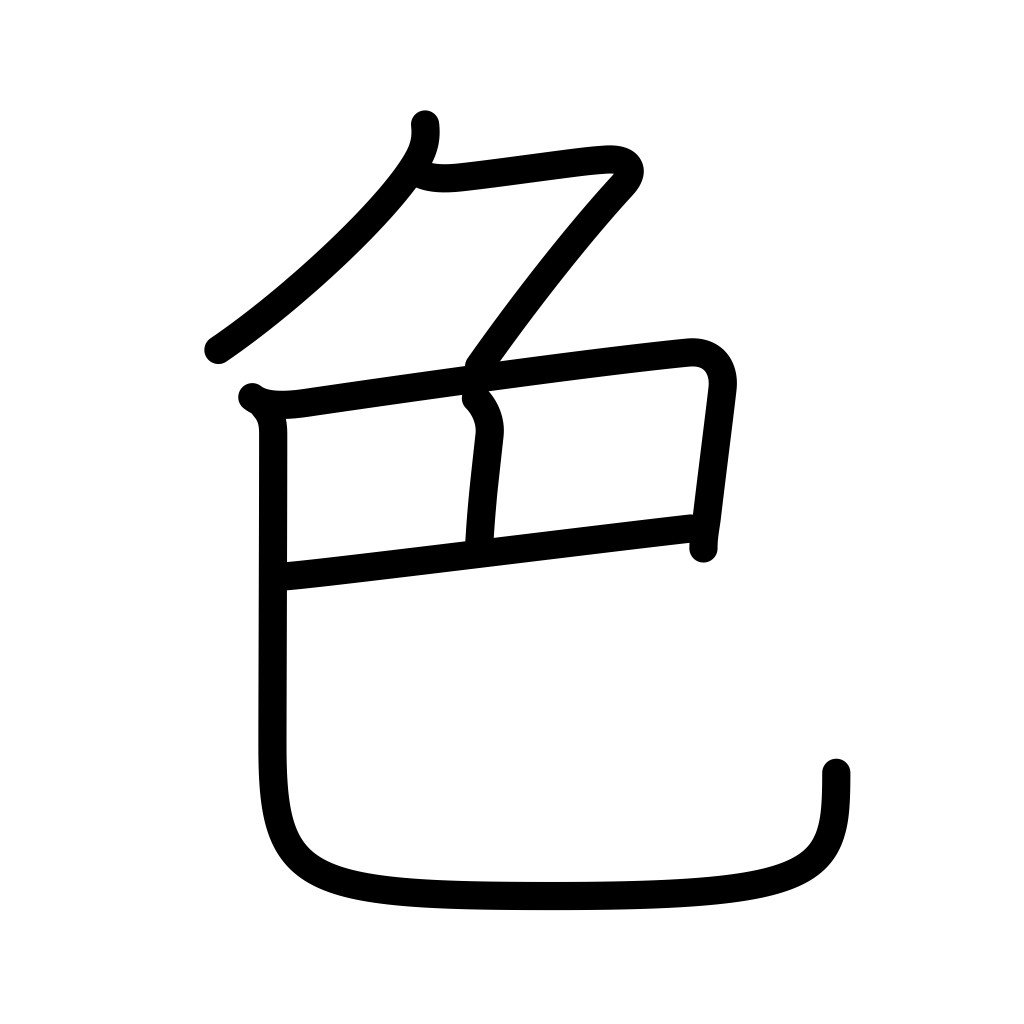
Meaning: color